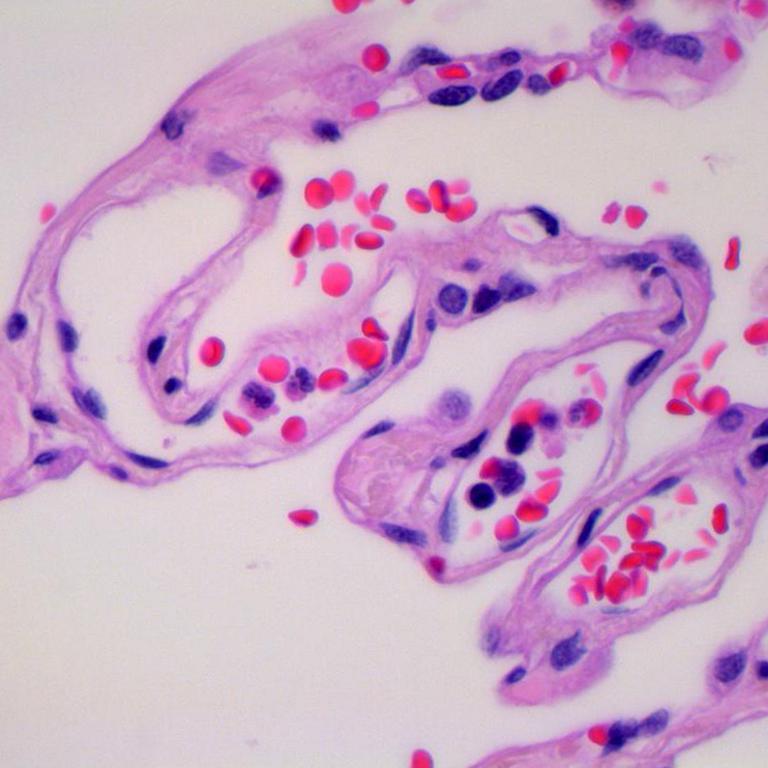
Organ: lung
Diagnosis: benign